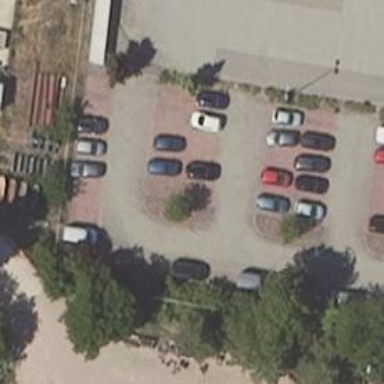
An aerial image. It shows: Parking aisle designated as service road.